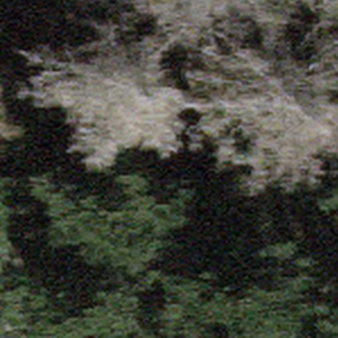
Label: other